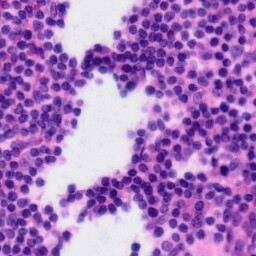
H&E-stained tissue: Tonsil